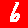
Digit: 6